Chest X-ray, AP view. Patient: 24 years old, sex F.
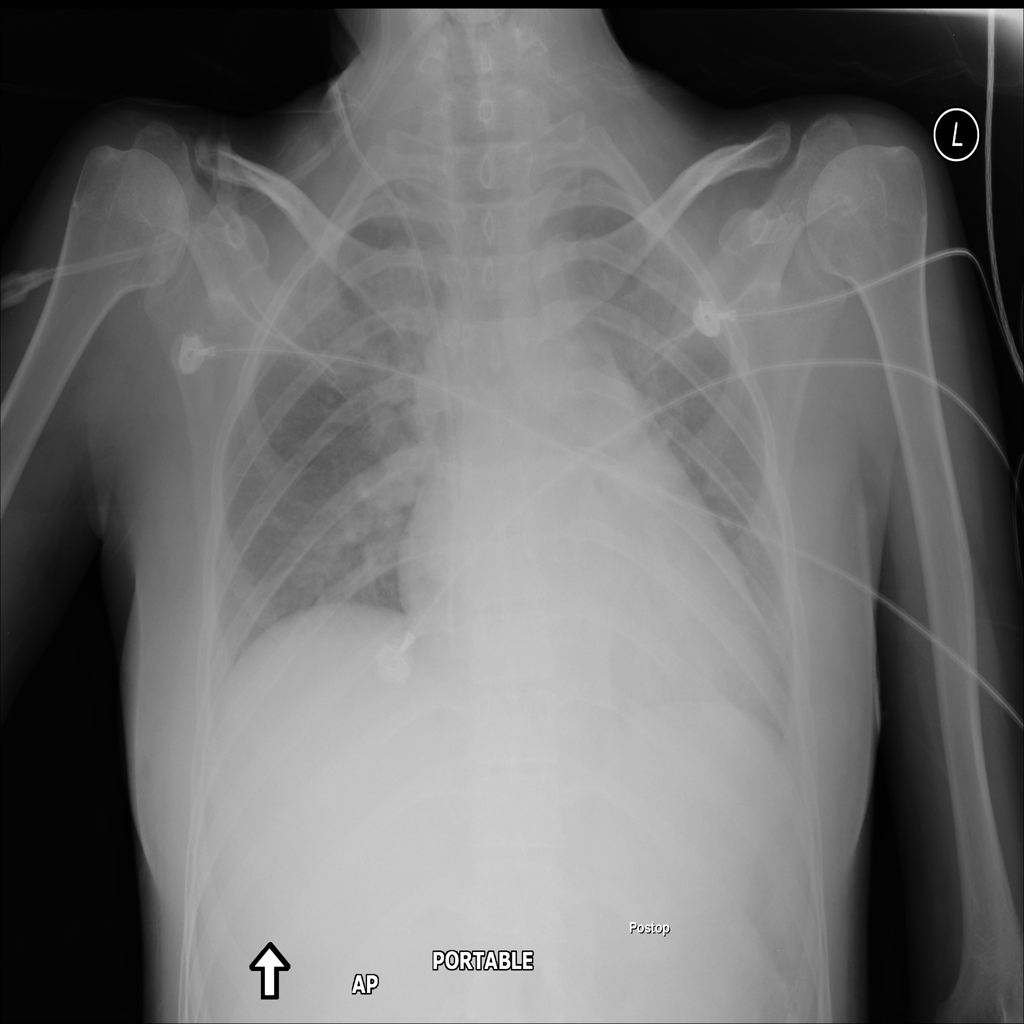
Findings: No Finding